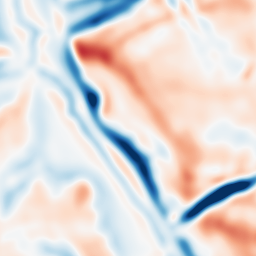
Category: multiscale
Decomposition family: dog
Decomposition parameters: sigma_low: 5
sigma_high: 10
Upsampling method: bicubic
Upsampling parameters: scale: 4
Upsampling scale: 4